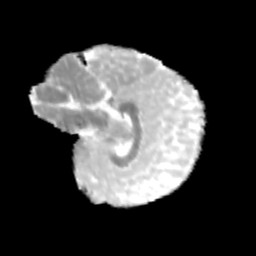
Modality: MD
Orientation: sagittal
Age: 11
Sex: female
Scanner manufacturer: siemens
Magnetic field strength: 3 T
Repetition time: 3.8 s
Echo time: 0.07 s